Question: I want to display the last line of each name. There are many names in a text file, the one name contains more than 50 lines. I want to display each name last line from a text file.
please check this link you all will get idea.

there are names such as butter and apple. butter contains 9 lines and apple contains apple contains 22 lines. I want to Display the 9th line of the butter and 22nd line in apple
Thanks In Advance.
I am using this code to display all lines , but I want to Display the 9th line of the butter and 22nd line in apple.
'''
static void Main(string[] args)
{
int counter = 0;
string line;
// Read the file and display it line by line.
System.IO.StreamReader file = new System.IO.StreamReader("c:\tra\20100901.txt");
while ((line = file.ReadLine()) != null)
{
if (line.Contains("apple"))
{
Console.WriteLine(counter.ToString() + ": " + line);
}
counter++;
}
file.Close();
}
'''
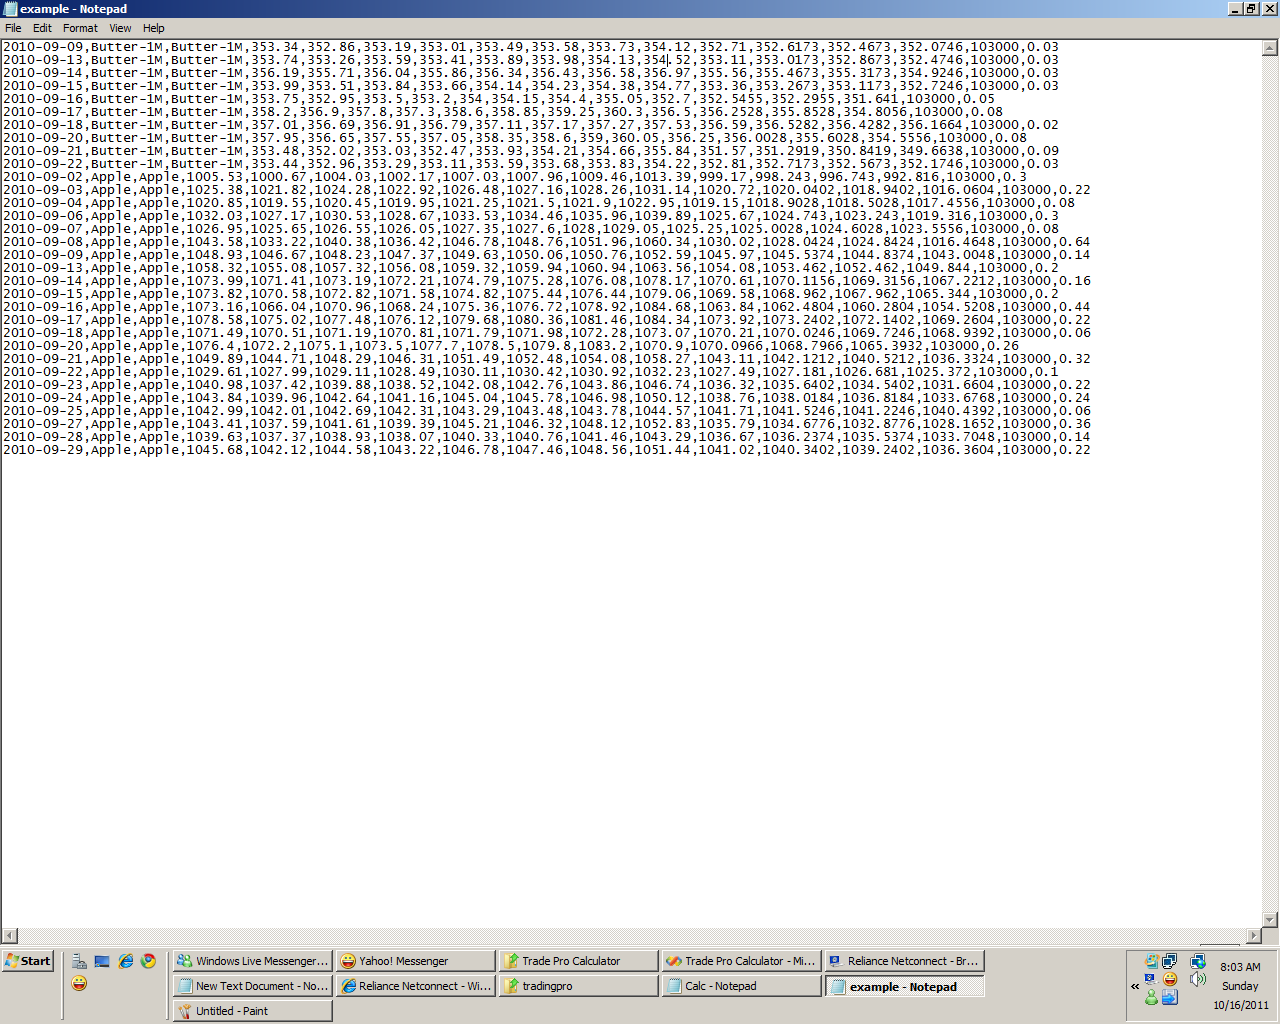
Answer: '''
public static string ReturnTheNameBetweenCommas(string str)
{
int indexOfTheFirstComma = str.IndexOf(',');//find the first comma index
string strAfterTheFirstComma = str.SubString(indexOfTheFirstComma +1);//take the rest after the first comma
indexOfTheFirstComma = strAfterTheFirstComma.IndexOf(',');
string theNameBetweenFirstTwoCommas = strAfterTheFirstComma.SubString(0,indexOfTheFirstComma-1);
return strAfterTheFirstComma;
}
public class NameAndOccurence
{
public string Name{ get; set; }
public int Occurence{ get; set; }
}
public static void Method()
{
List<string> listOfLines = new List<string>();
//Read all the lines to listOfLines one by one, use listOfLines.Add(line) every line as an element of the list
List<string> listOfDistinctNames = new List<string>();
foreach(var item in listOfLines)
{
string nameInTheLine = ReturnTheNameBetweenCommas(item);
if(!listOfDistinctNames.Contains(nameInTheLine))
{
listOfDistinctNames.Add(nameInTheLine);
}
}
List<NameAndOccurence> listOfNameAndOccurence = new List<NameAndOccurence>();
foreach(var nameStr in listOfDistinctNames)
{
NameAndOccurence nameAndOccr = new NameAndOccurence();
int occurence = 0
foreach(var lineStr in listOfLines)
{
if(lineStr.Contains(nameStr))
{
occurence++;
}
else
{
nameAndOccr.Name = nameStr;
nameAndOccr.Occurence = occurence;
listOfNameAndOccurence.Add(nameAndOccr);
}
}
}
//now you've got the names in the lines and how many times they occurred
//for example for the image you showed there are 10 lines with the name of Butter-1M
//so in your listOfNameAndOccurence you have an object like this
//nameAndOccurence.Name is "Butter-1M" and nameAndOccurence.Occurence is 10
//you've got one for Apple too.
//Well after that all you gotta do is writing the 10th line of the textfile for Butter-1M
}
'''
Is it clear?